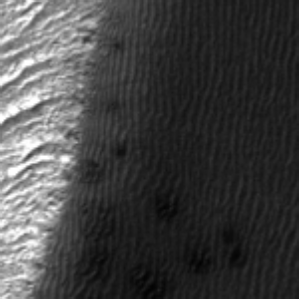
Label: frost